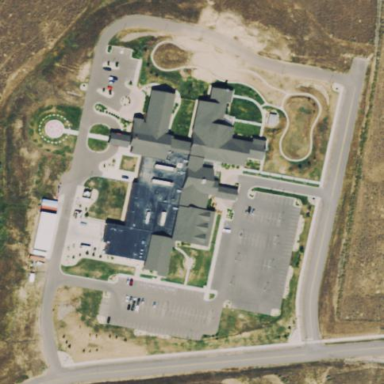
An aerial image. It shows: Healthcare facility identified as hospital.